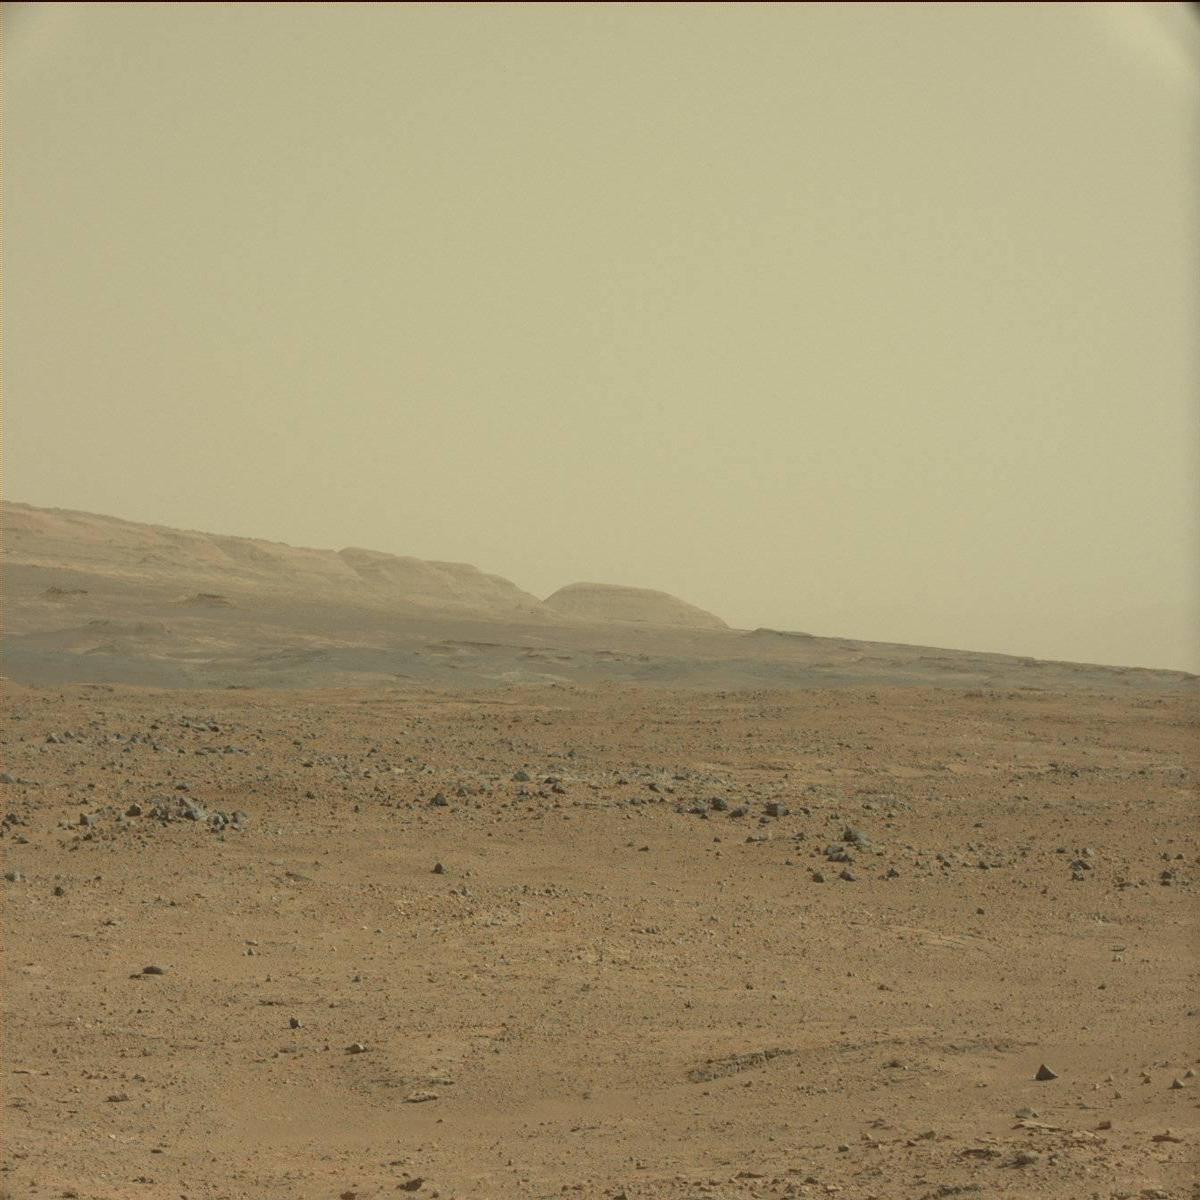
Terrain classes present: Bedrock, Ridge, Sand / Soil, Sky